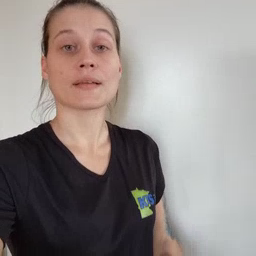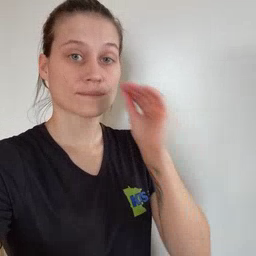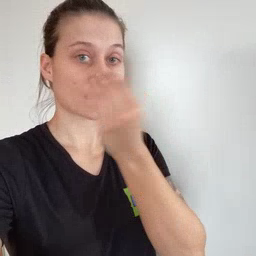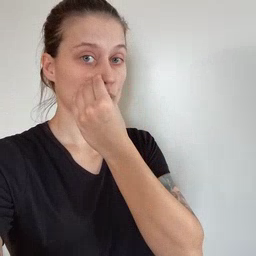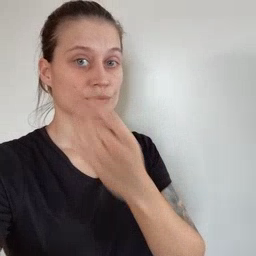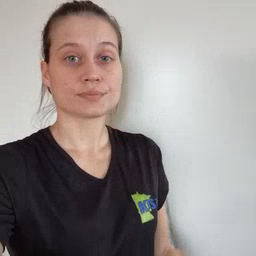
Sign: flower